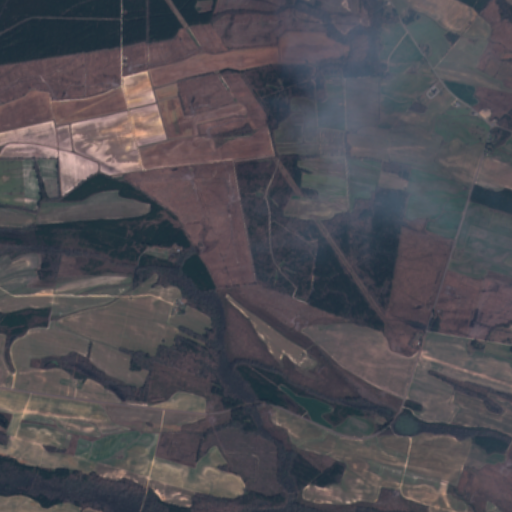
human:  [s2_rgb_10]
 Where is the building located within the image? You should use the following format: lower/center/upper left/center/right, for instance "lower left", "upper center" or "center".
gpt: The building is located in the center right of the image.
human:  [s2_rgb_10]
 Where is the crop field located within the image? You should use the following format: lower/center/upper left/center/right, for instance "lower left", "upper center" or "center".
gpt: There is no crop field in the image.